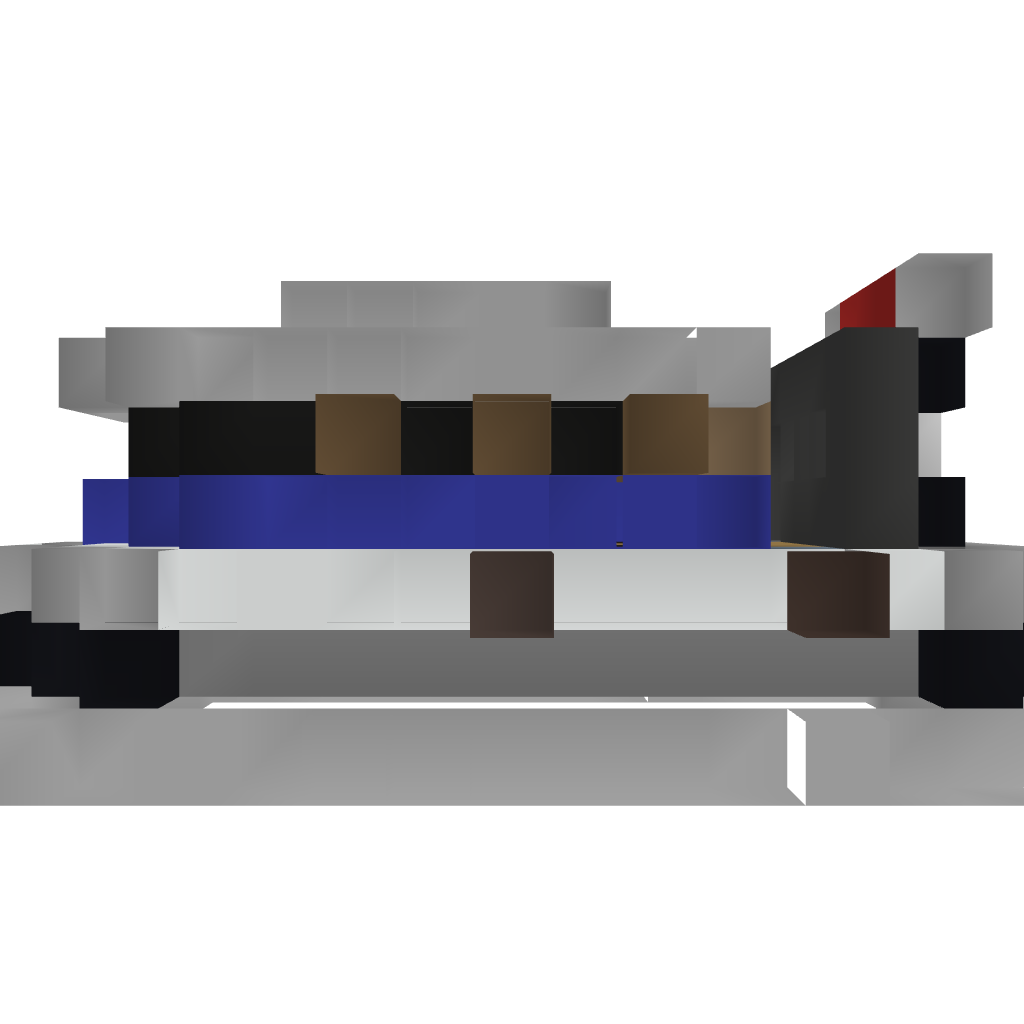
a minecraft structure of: Hovercraft